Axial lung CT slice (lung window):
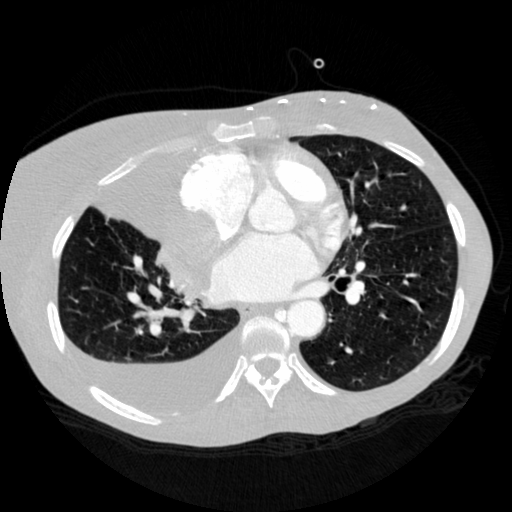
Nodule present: no